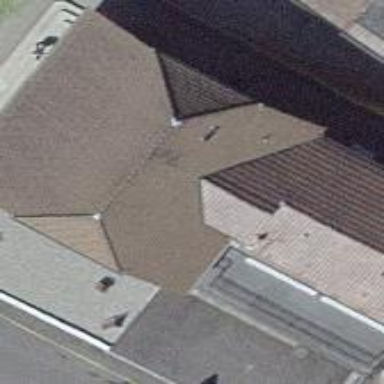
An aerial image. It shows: Building featuring apartments with half-hipped roof.